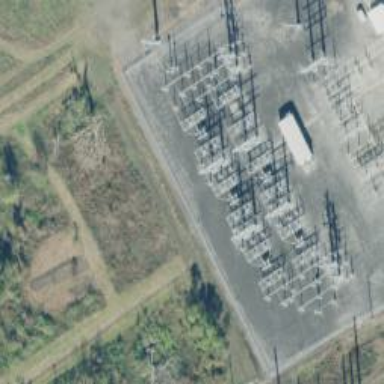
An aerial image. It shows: Switch for power supply.